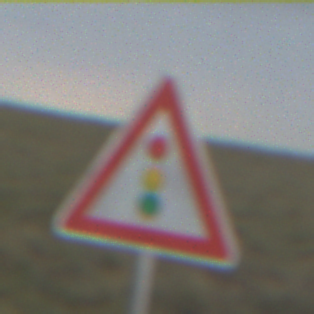
Verkehrszeichen: Lichtzeichenanlage
Umgebung: Outdoor, Nature
Tageszeit: Night
Wetter: Overcast
Licht: Artificial
Jahreszeit: NotSpecified
Kontrast: LowContrast